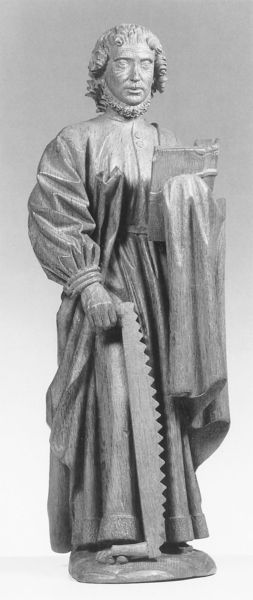
Titel: Hl. Simon
Künstler: Henrick van Holt
Standort: Kleve, St. Mariae Empfängnis (EU - D - NRW)
Schlagwörter: mann, umhang, brust, holz, blick, tuch, bart, falten, blicken, figur, gewand, haare, mantel, stehend, locken, skulptur, statue, perücke, tafel, robe, faltenwurf, plastik, foto, fotografie, barfuss, buch, altar, schnitzerei, säge, zimmermann, mönch, heiliger, jünger, fotographie, geschnitzt, josef, teil